Modality: planning_CT
Slice 23 of 136
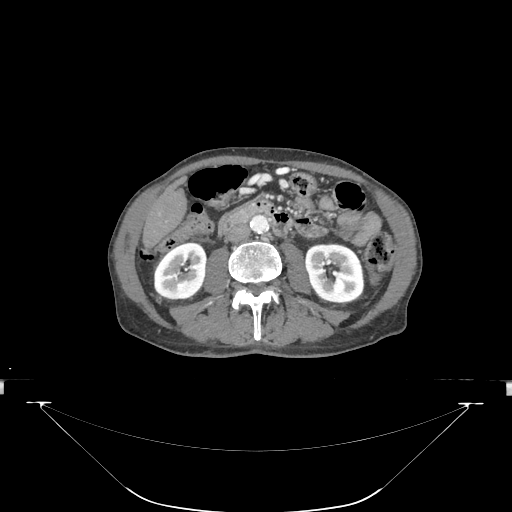